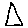
Label: triangle